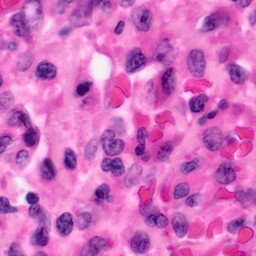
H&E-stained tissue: Pancreatic